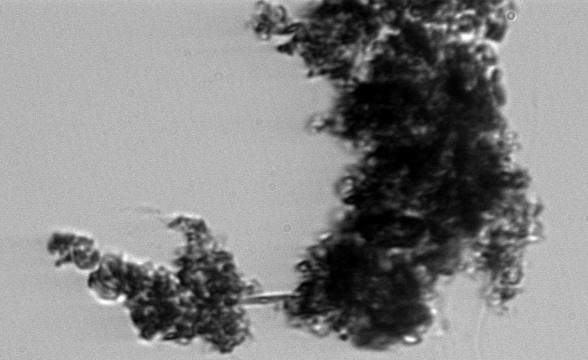
Label: detritus